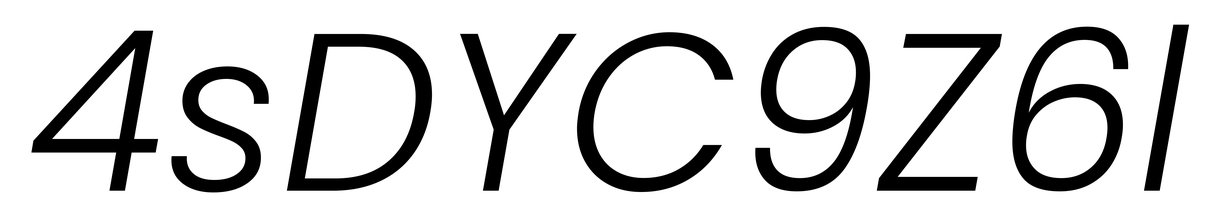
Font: Poppins-LightItalic